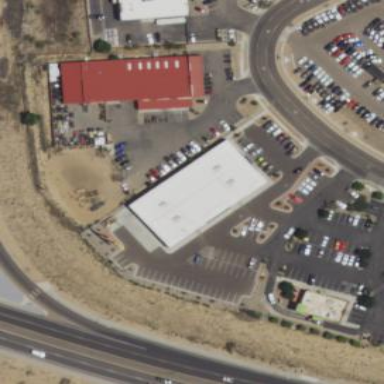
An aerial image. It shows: Retail building housing hardware shop.